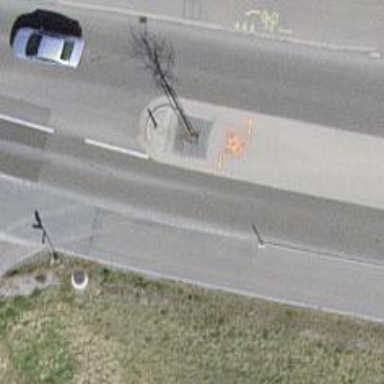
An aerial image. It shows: Asphalt cycleway with unmarked crossing.